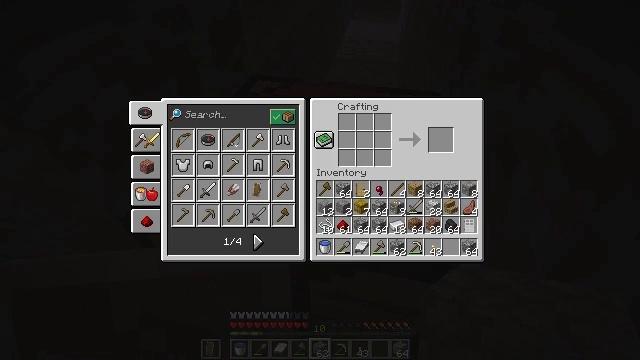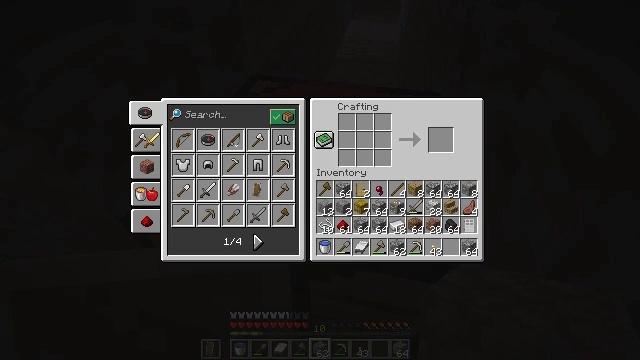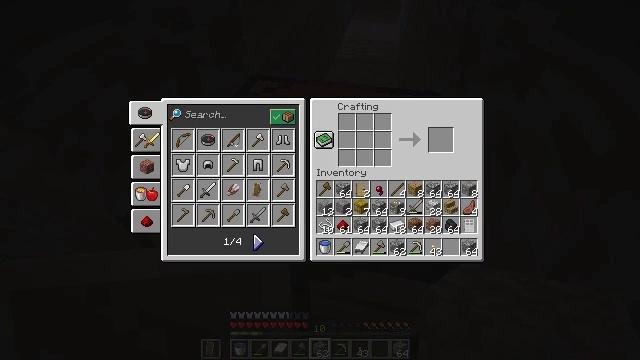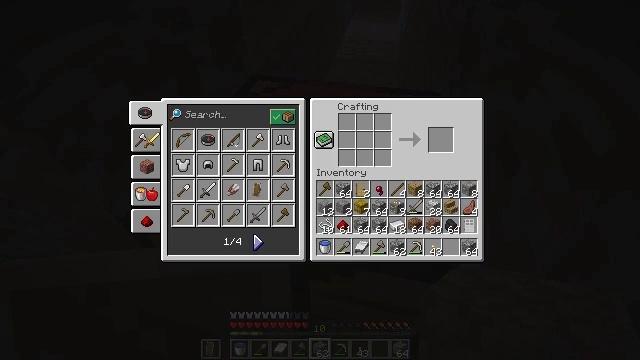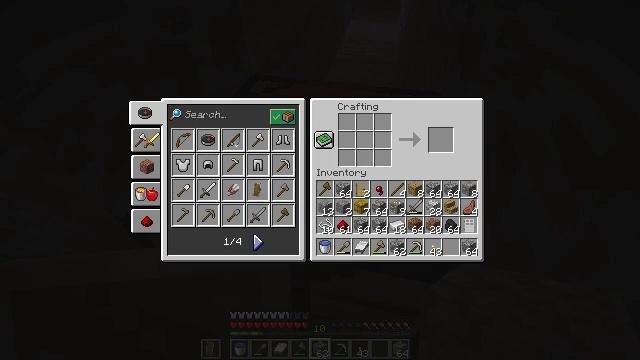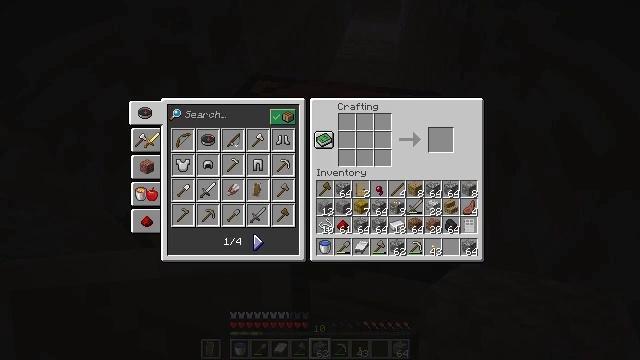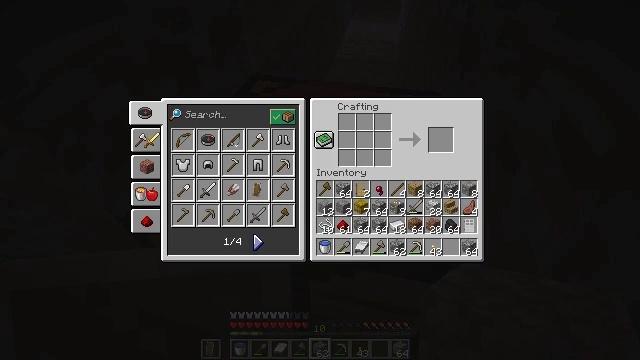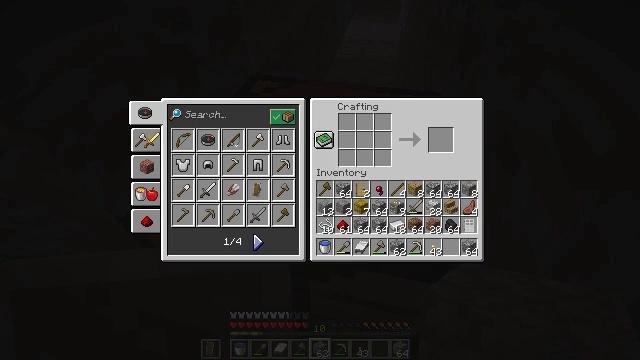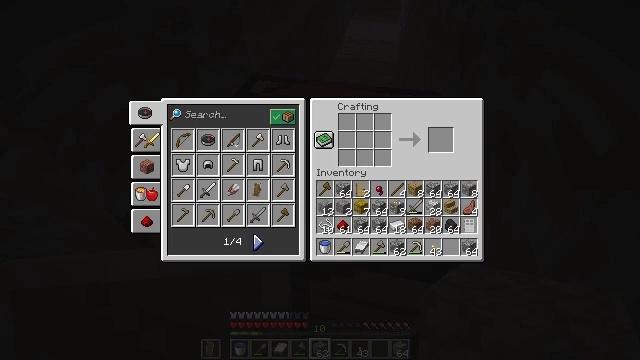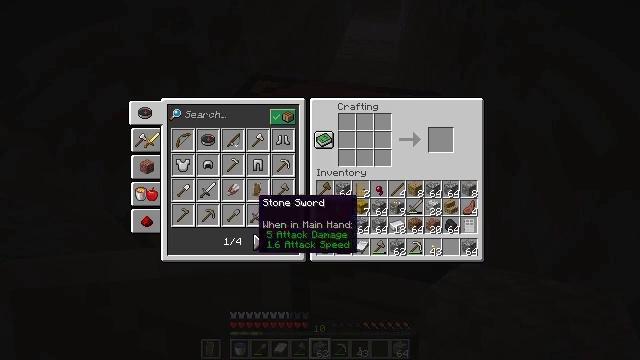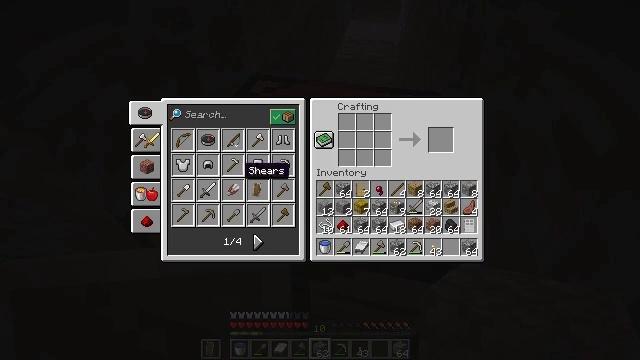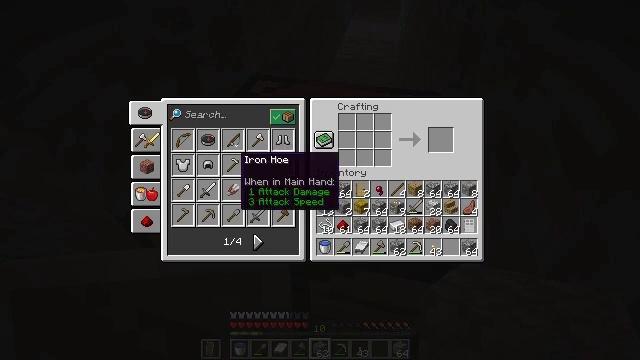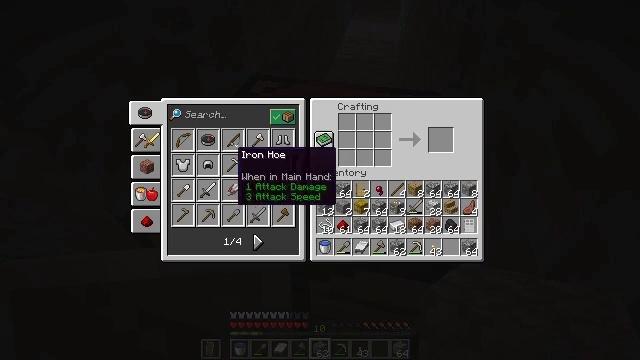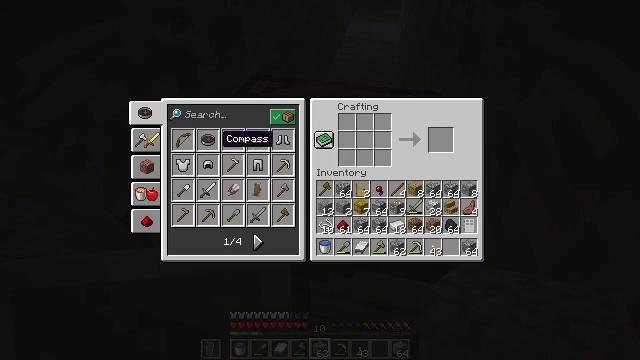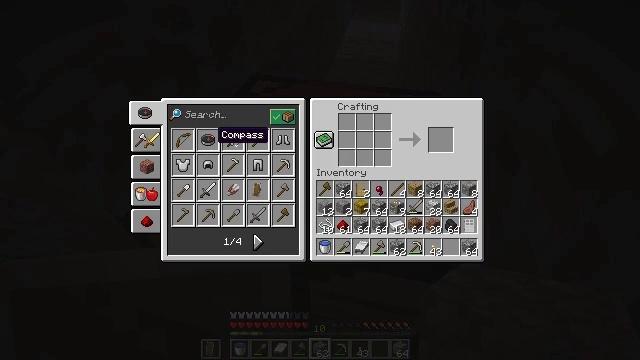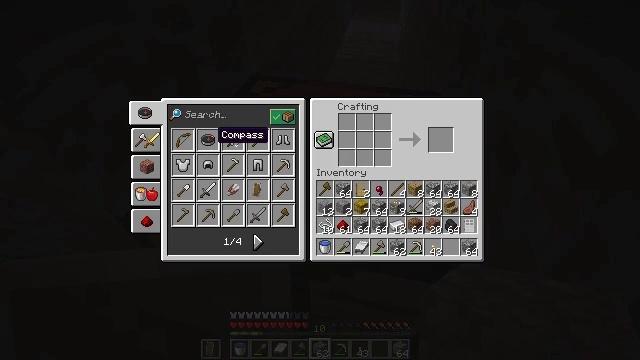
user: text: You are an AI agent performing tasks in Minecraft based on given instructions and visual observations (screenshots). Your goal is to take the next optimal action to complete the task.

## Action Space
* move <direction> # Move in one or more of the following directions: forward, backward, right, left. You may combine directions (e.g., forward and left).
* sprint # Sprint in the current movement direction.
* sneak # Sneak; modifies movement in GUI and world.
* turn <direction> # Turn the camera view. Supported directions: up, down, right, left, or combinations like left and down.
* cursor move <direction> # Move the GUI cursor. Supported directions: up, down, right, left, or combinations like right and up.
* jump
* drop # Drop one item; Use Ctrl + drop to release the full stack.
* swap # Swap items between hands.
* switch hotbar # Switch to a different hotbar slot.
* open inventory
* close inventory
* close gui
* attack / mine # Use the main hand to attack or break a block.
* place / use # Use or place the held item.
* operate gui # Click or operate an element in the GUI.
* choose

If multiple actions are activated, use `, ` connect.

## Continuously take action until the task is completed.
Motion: motion action
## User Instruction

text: Create a compass using the crafting table.
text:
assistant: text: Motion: no_op
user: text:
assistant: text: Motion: turn right and up
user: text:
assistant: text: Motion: no_op
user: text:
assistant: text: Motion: no_op
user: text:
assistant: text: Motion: no_op
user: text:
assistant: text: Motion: no_op
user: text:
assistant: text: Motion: no_op
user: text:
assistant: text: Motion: no_op
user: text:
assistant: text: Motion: turn up
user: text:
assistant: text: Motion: turn left and up
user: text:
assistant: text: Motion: turn up
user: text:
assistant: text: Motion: no_op
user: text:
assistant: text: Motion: turn left and up
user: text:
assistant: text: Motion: no_op
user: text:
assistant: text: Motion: no_op
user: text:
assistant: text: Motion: no_op
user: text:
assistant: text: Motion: no_op
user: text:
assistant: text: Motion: no_op
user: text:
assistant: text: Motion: no_op
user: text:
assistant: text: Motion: no_op
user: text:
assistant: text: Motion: no_op
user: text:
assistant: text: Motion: no_op
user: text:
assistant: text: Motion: no_op
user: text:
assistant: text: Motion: attack / mine
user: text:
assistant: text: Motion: attack / mine
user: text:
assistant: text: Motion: no_op
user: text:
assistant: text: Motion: no_op
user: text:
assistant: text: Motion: no_op
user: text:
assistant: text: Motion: turn right
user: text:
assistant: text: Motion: turn right